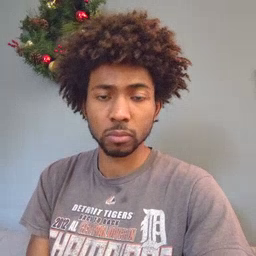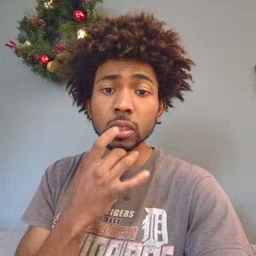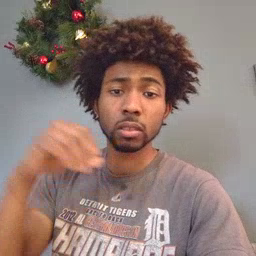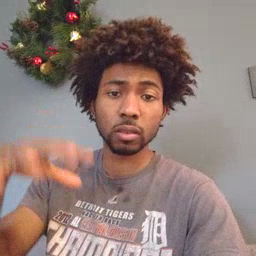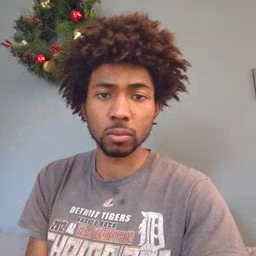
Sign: lamp